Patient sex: M
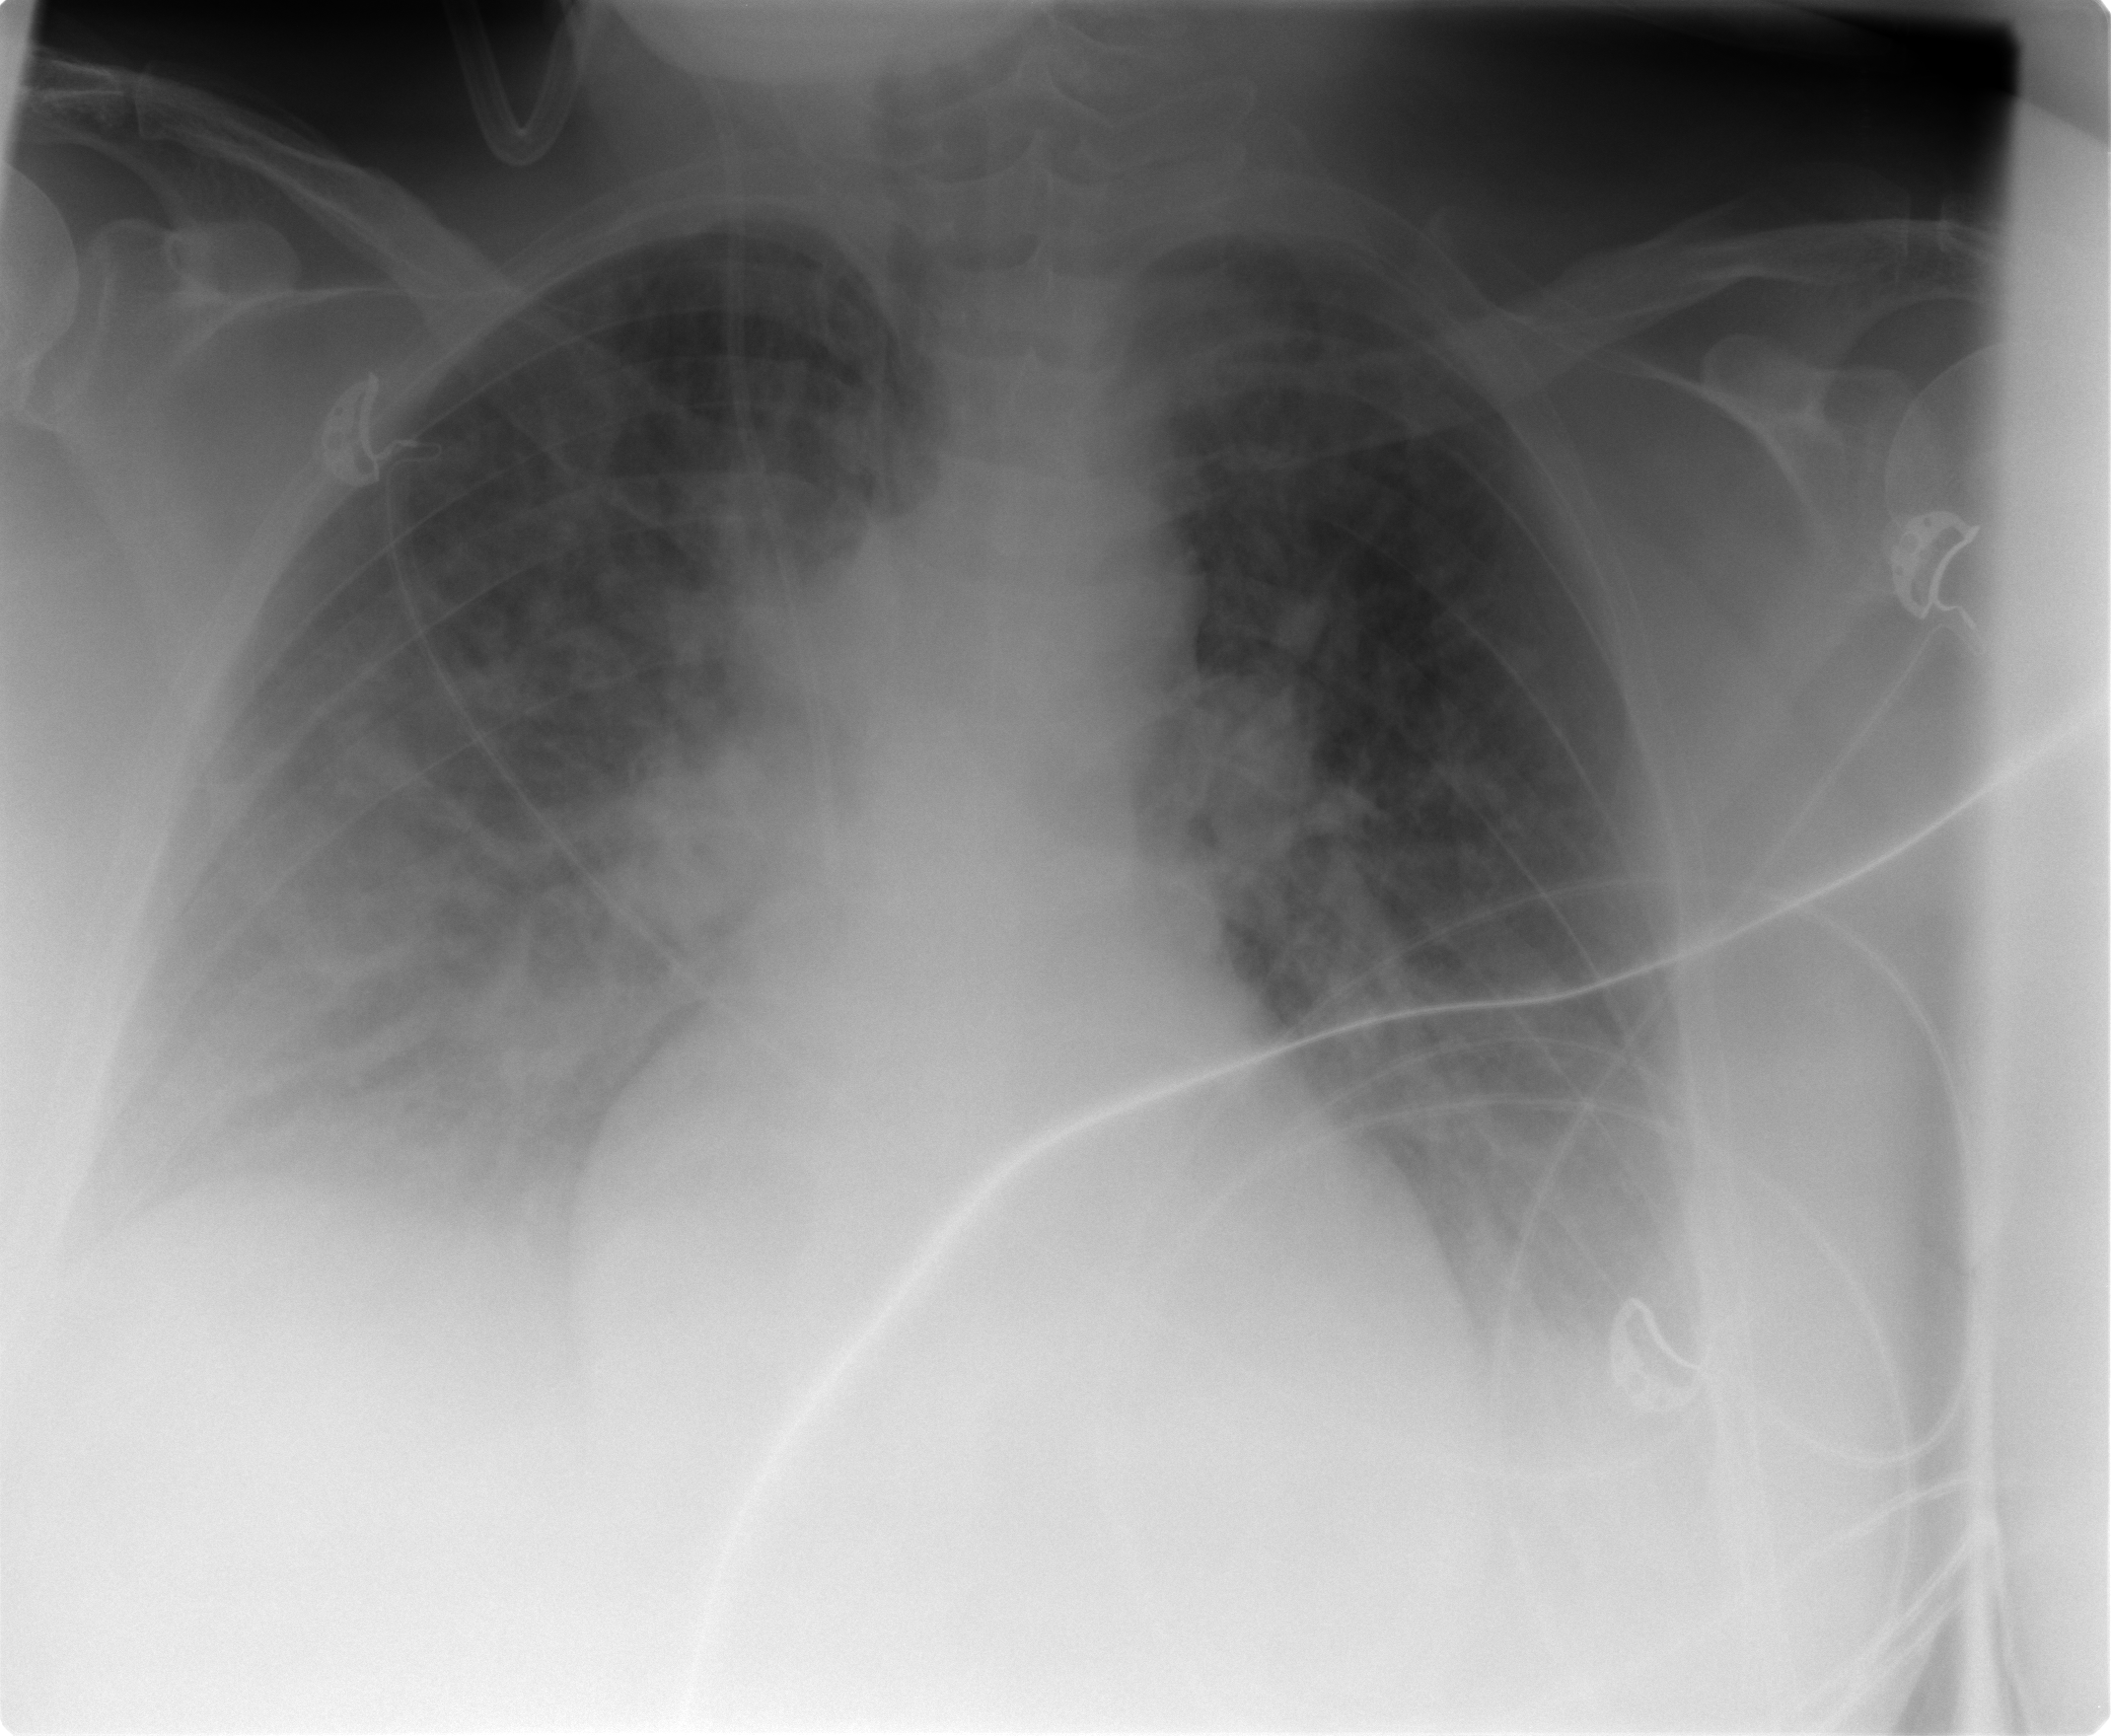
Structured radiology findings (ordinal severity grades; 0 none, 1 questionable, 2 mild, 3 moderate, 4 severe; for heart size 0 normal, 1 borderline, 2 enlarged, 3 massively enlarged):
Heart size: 0
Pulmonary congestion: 3
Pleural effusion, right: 3
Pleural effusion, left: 2
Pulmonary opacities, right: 2
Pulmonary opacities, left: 1
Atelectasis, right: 2
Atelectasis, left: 2